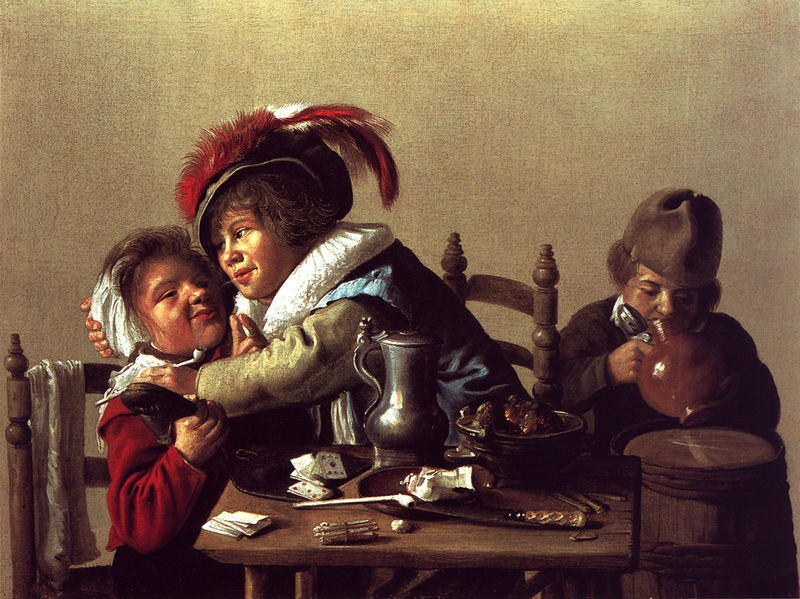
Titel: Drei rauchende, trinkende und kartenspielende Kinder
Künstler: Jan Miense Molenaer
Institution: Privatsammlung
Schlagwörter: blau, dunkel, feder, gemälde, braun, frau, grau, hut, mund, männer, nase, stuhl, tisch, weiss, rot, tuch, gesellschaft, alkohol, alt, trinken, barock, federn, kragen, messer, schale, öl, haare, lippen, genre, kinder, krug, federhut, umarmung, lehne, essen, tafel, karten, kartenspiel, spielen, kopftuch, pfeife, rauchen, klinge, spiel, deckel, zinn, kohle, streit, fass, mahlzeit, spiele, trinker, wirtshaus, tabak, mäbber, tabakk, drogen, tonpfeife, durstig, spile, haare#, sucht, kappekinder, blau rot weiss